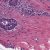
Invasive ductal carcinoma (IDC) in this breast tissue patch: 0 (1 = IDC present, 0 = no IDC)